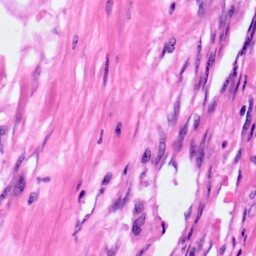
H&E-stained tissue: Pancreatic